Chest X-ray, PA view. Patient: 60 years old, sex F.
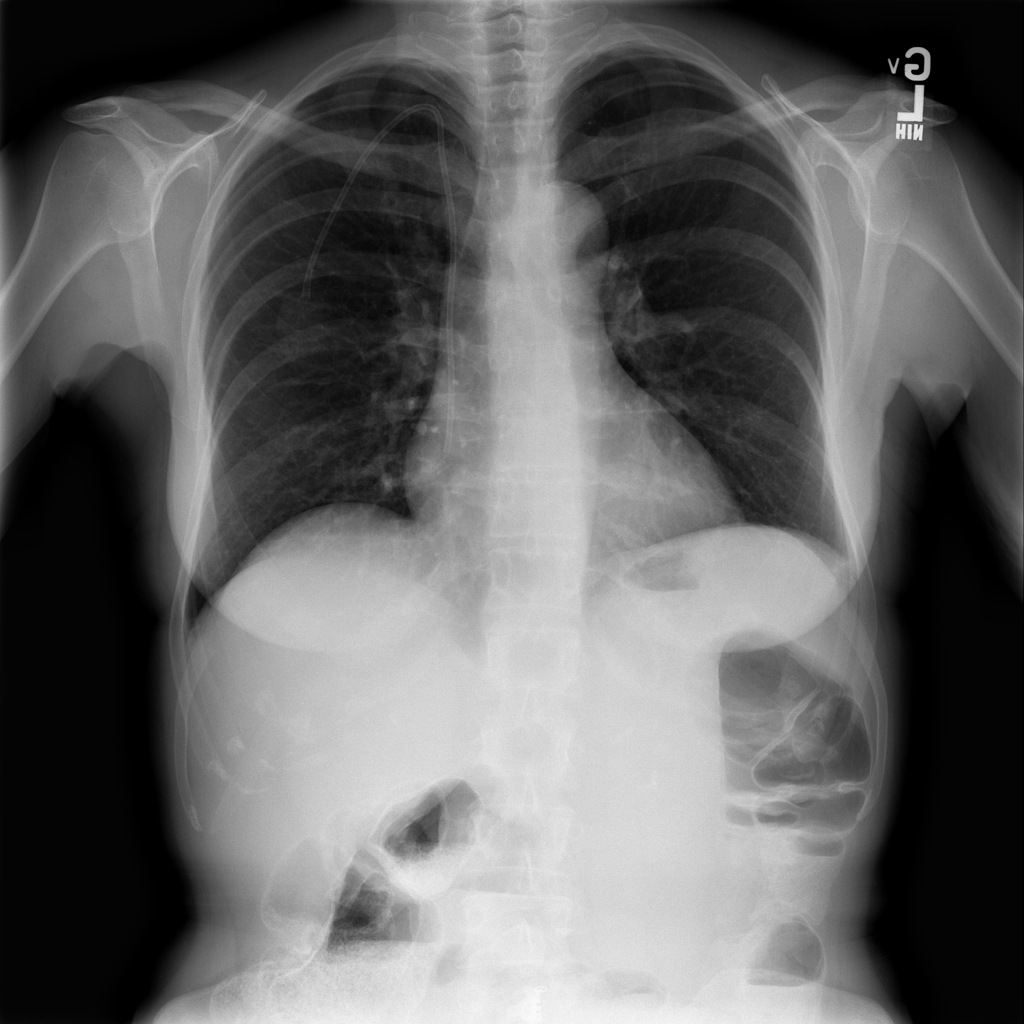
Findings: No Finding